Question: I am using Chrome latest version (8.0.552.215).
I have a web page with an hyperlink that, when clicked, open up a jquery dialog and makes an ajax call that return 'HTML' markup. the ajax call, upon success, add the returned markup to the dialog.
The returned markup contains also some jquery code to execute upon '$(document).ready()'.
How can I debug that code inside the dialog?
I have added the 'debugger;' directive to my script as per the @Gaby answer
'''
$(document).ready(function () {
$("#myTabs").tabs();
debugger;
var auth = "<% = Request.Cookies[FormsAuthentication.FormsCookieName]==null ? string.Empty : Request.Cookies[FormsAuthentication.FormsCookieName].Value %>";
'''
But unfortunately when the debugger stops at the directive I am not able to see the code that is executing

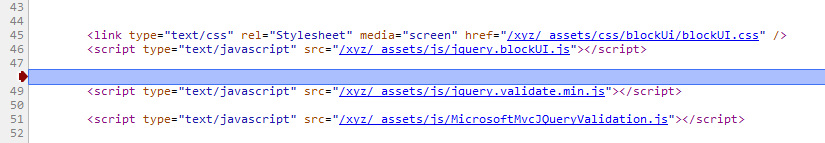
Answer: Set the 'debugger;' directive in your code to call the debugger at a specific point.
++
()
Have a look at <URL>
---
I don't think you can show the code in the debugger as it is in memory..
A alternative would be use 'console.log(..)' for the parts you want to debug.